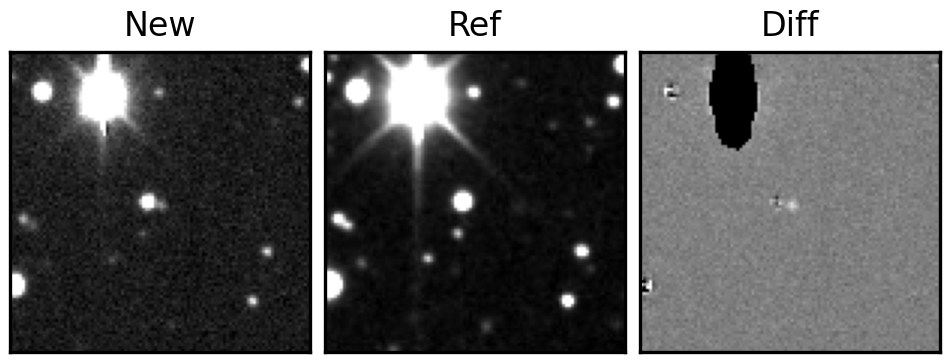
Label: real